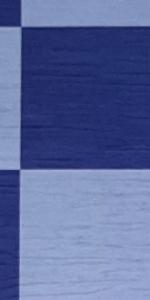
Label: Empty